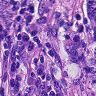
Metastatic tissue present: yes